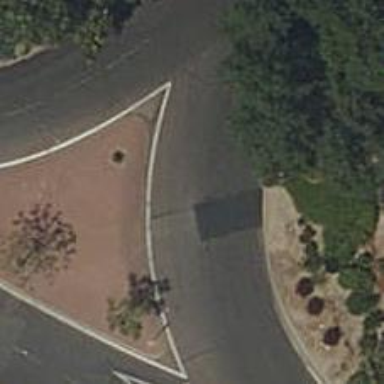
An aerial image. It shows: Residential road with asphalt surface leading to roundabout.